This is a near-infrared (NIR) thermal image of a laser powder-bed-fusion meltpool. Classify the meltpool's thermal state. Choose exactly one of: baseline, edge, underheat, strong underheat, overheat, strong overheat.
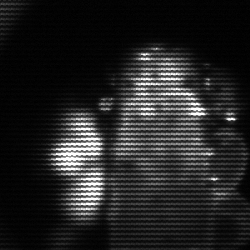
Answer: strong underheat